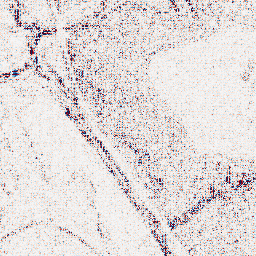
Category: wavelet
Decomposition family: wavelet_biorthogonal
Decomposition parameters: wavelet: bior4.4
level: 1
Upsampling method: sinc_hamming
Upsampling parameters: scale: 4
kernel_size: 8
Upsampling scale: 4